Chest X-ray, AP view. Patient: 51 years old, sex M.
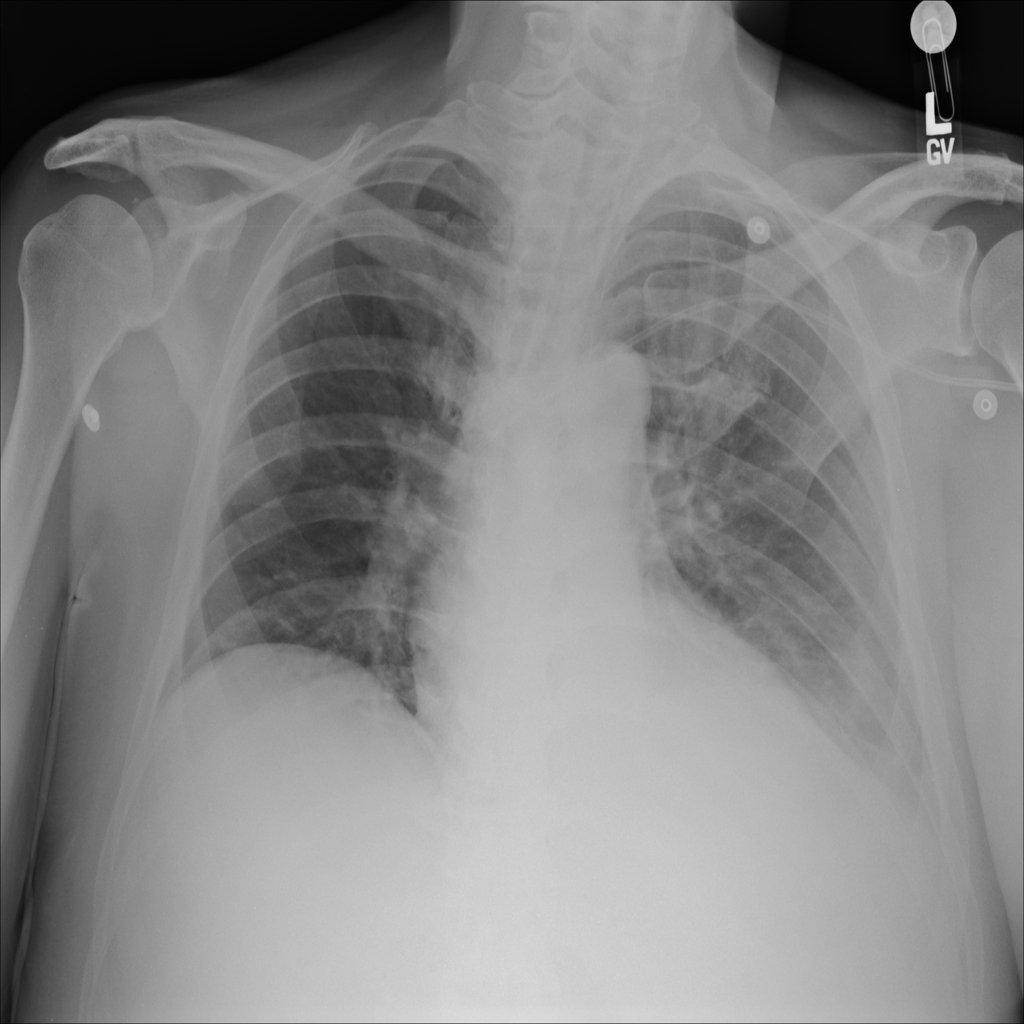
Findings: Effusion